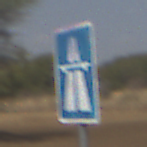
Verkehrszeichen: Autobahn
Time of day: MorningAfternoon
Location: Outdoor (Nature)
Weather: PartlyCloudy
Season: NotSpecified
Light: Natural